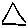
Label: triangle